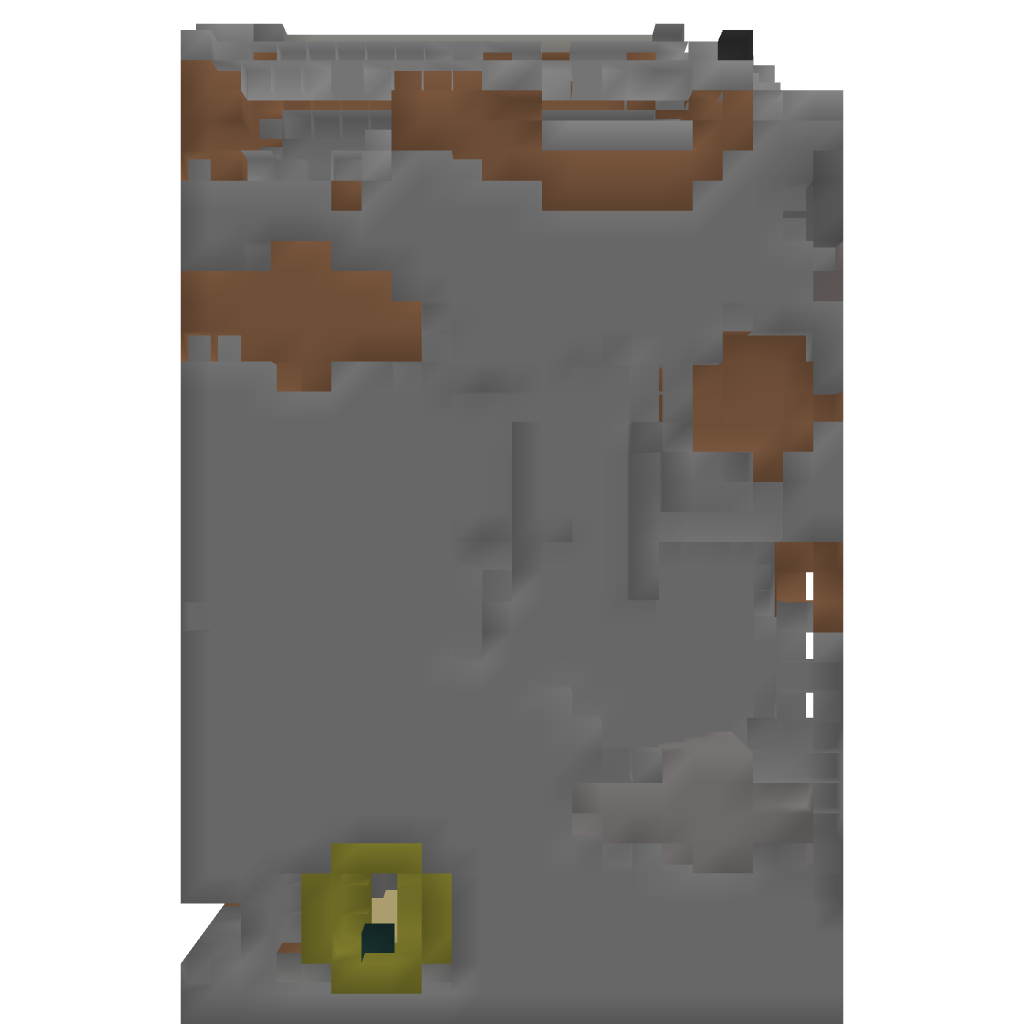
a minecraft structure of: Mountain-Villa